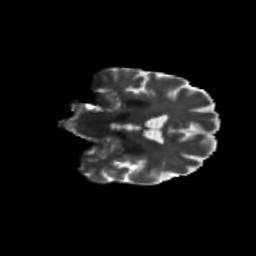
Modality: T2w
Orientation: coronal
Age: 68
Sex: male
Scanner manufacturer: siemens
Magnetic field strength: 3 T
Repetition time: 4.71 s
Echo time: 0.0906 s